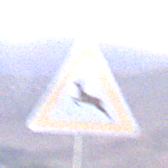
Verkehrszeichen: WildwechselRechts
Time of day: Dusk
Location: Outdoor (Nature)
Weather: Clear
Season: NotSpecified
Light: Natural